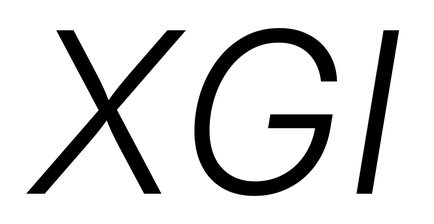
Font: Inter-Italic_Light_Italic